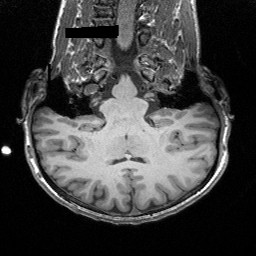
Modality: T1w
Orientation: sagittal